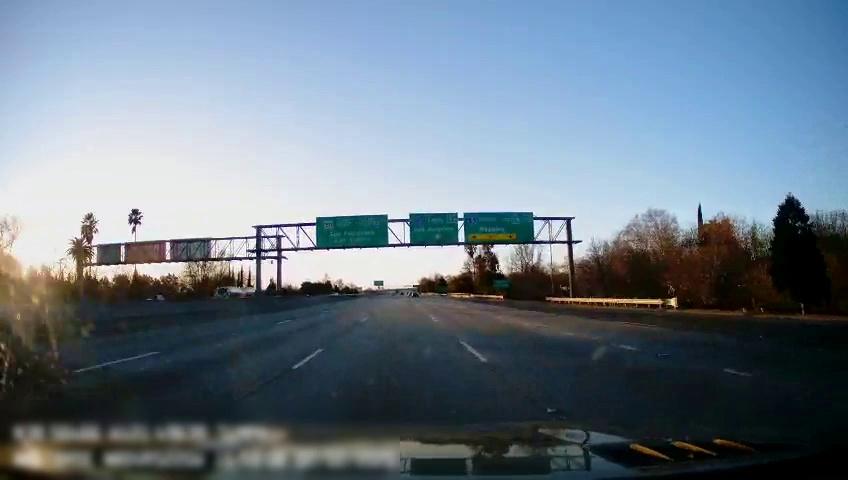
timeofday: Day
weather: Sunny
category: Drivable Space
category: Vehicles | Car
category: Vehicles | Truck
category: Lanes | Current Lane
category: Lanes | Current Lane
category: Lanes | Alternate Lane
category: Lanes | Alternate Lane
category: Lanes | Alternate Lane
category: Traffic | Signs
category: Traffic | Signs
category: Traffic | Signs
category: Traffic | Signs